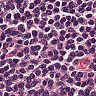
Metastatic tissue present: no